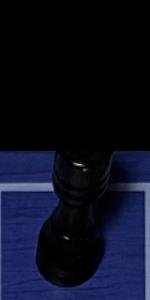
Label: Rook_Black